Aerial crown-view tile of a tropical tree (Barro Colorado Island, Panama), acquired 20240716:
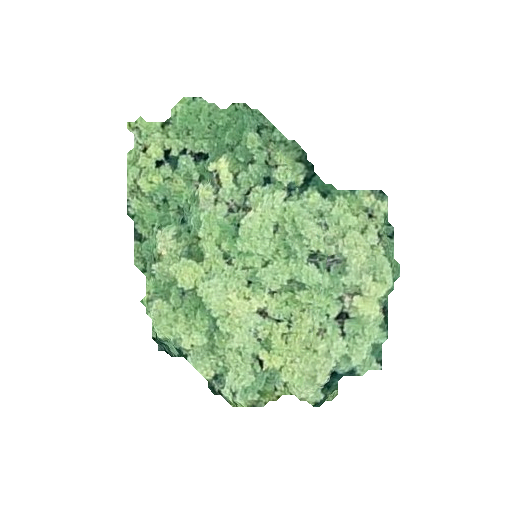
Species: Tabebuia rosea
GBIF accepted scientific name: Tabebuia rosea
Crown area: 95.413 m²